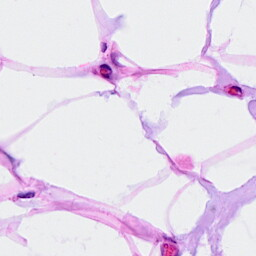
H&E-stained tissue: Breast